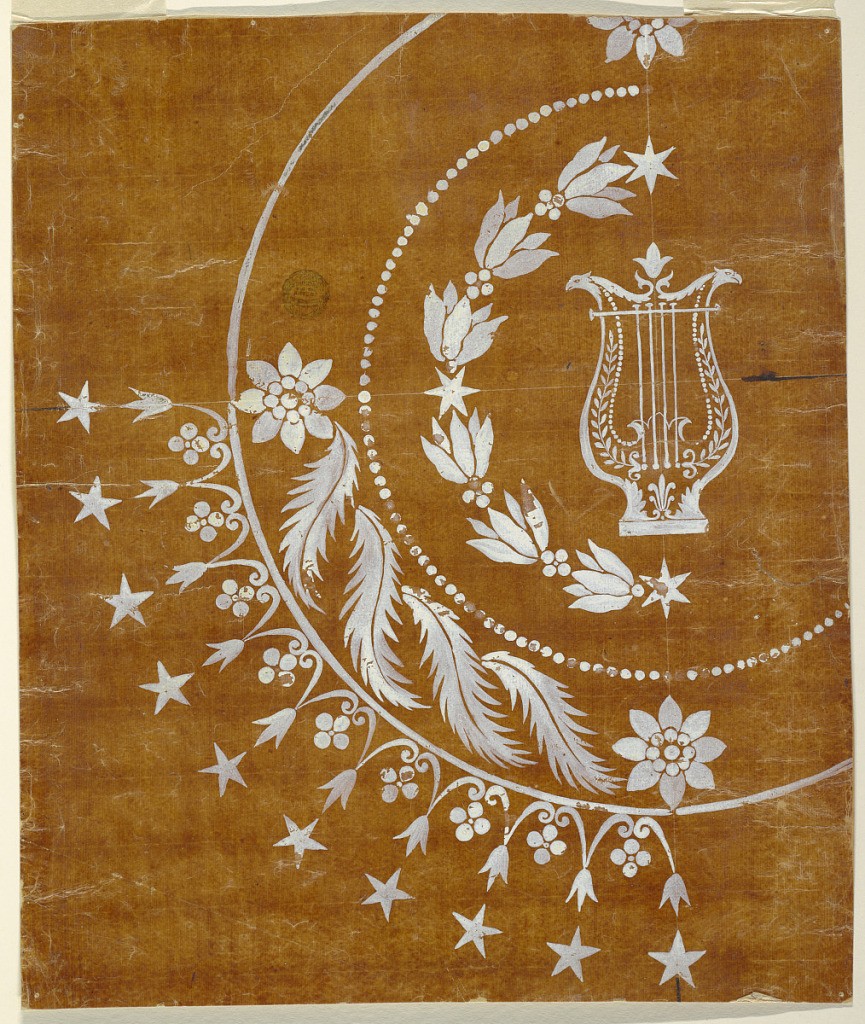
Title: Design for a Woven Fabric of the "Fabrique de St. Ruf"
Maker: Fabrique de Saint Ruf, Lyon, France
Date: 1805–1815
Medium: Brush and white gouache on tracing paper
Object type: Drawing
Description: A lyre is shown in the centers of both a wreath and of a circular band with four rosetetes connected by four undulating leaves. A cresting border with a row of stars surround the outer edge of the band. The repeat is not entirely executed; ink strokes mark its middle.